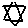
Label: star